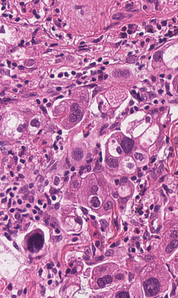
Tumor epithelial tissue: yes
Tumor-associated stroma tissue: yes
Normal tissue: no